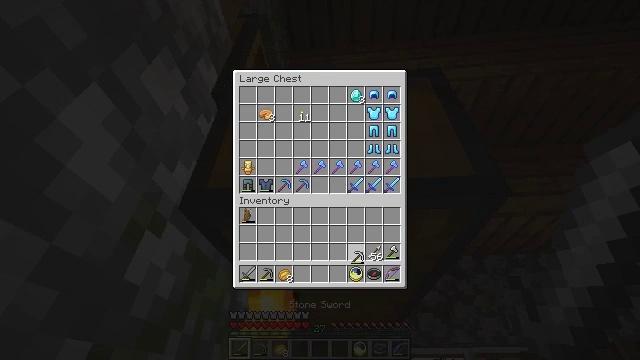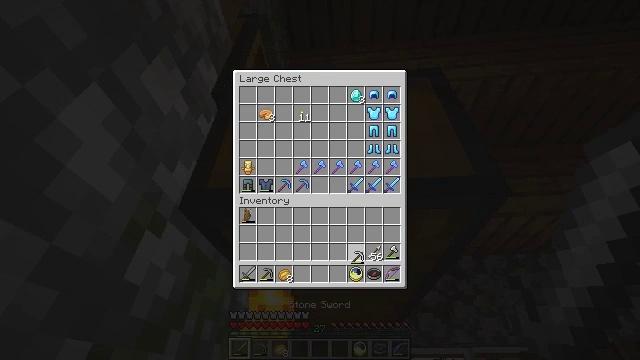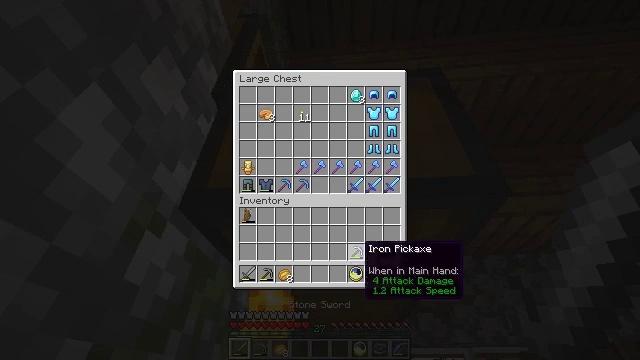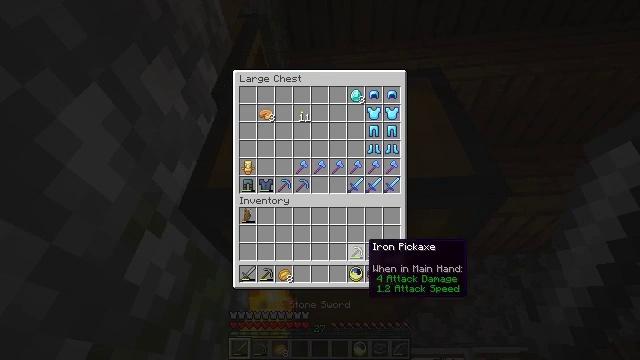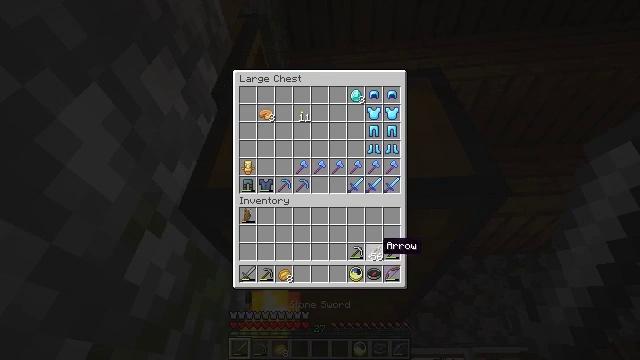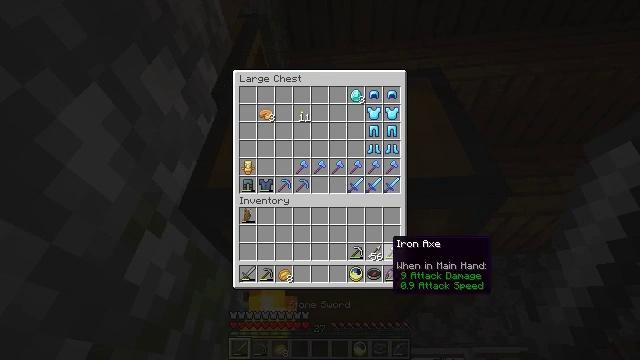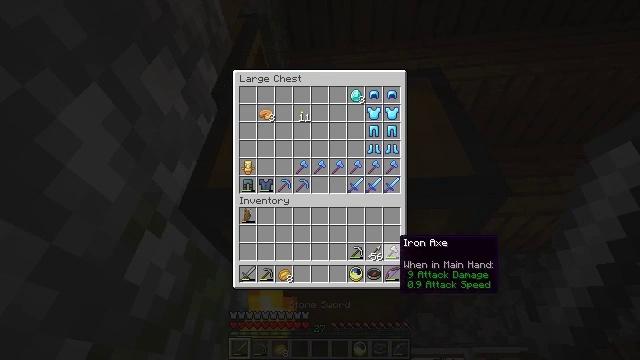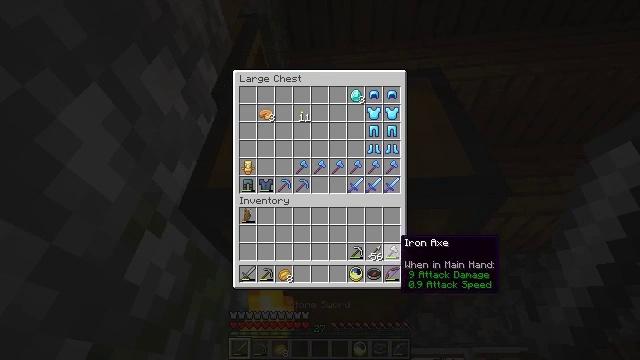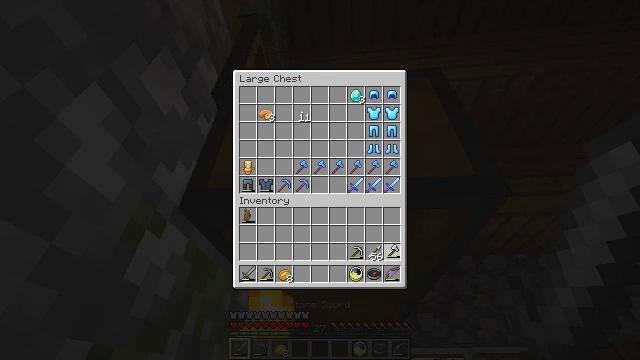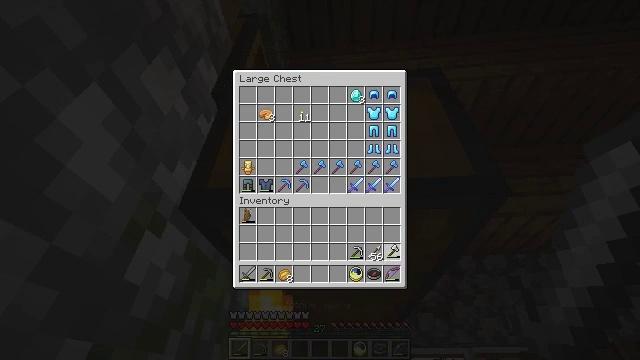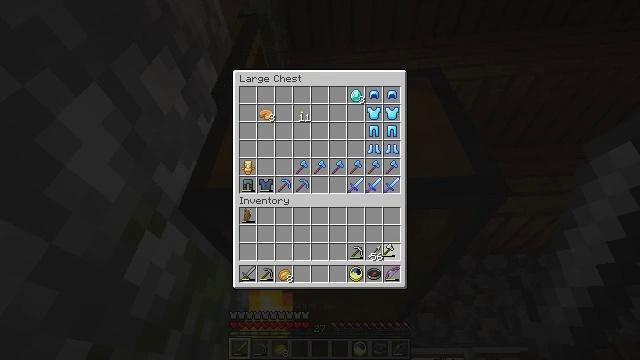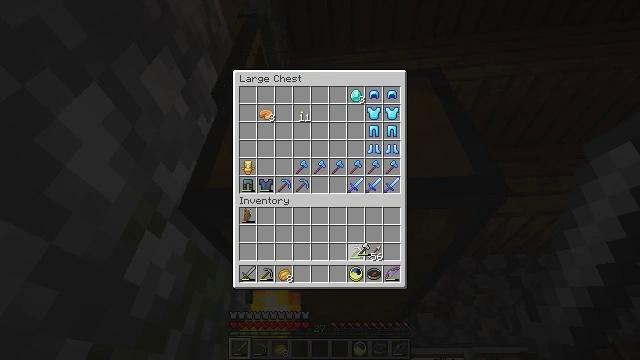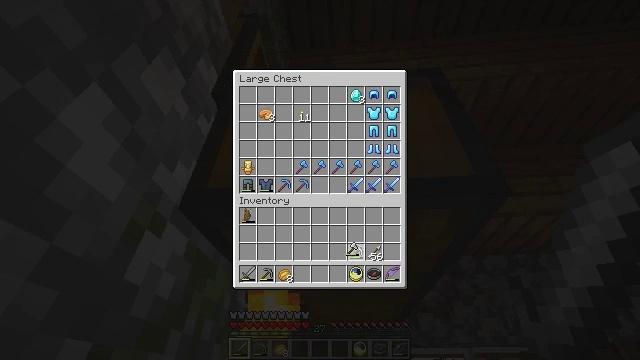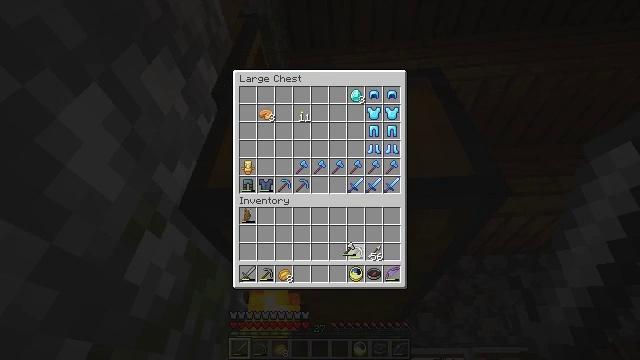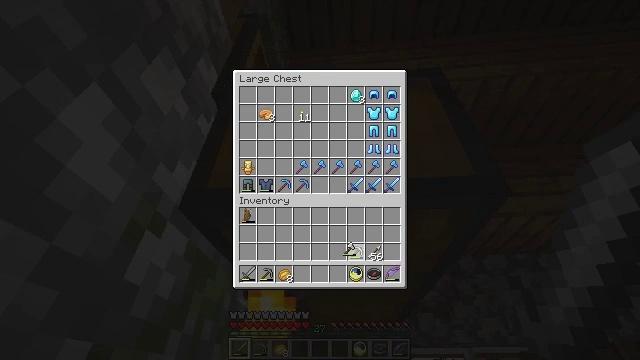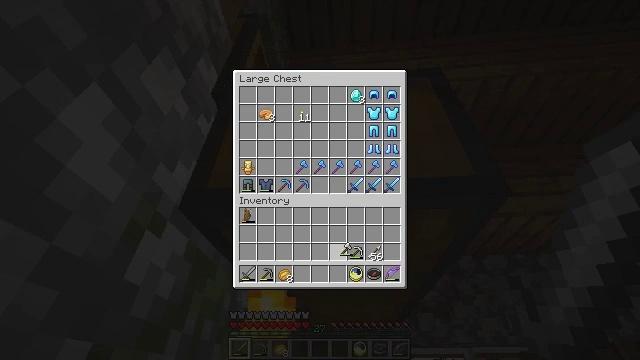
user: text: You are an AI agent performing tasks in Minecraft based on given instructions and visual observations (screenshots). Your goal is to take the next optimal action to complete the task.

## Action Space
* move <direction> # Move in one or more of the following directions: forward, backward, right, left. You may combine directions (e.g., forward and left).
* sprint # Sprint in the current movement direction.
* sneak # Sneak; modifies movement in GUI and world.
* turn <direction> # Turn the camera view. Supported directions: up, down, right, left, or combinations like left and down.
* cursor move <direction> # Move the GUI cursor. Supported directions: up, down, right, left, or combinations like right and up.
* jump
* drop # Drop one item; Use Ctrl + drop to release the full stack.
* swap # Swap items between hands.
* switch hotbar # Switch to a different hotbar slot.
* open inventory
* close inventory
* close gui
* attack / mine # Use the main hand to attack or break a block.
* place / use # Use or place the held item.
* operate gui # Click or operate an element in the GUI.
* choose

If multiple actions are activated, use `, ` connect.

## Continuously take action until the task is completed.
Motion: motion action
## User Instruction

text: Mine the white bed.
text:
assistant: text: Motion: operate gui
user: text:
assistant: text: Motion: no_op
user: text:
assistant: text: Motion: no_op
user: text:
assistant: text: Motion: cursor move right
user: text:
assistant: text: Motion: cursor move right
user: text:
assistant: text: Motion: cursor move right
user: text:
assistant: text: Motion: no_op
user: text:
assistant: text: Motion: operate gui
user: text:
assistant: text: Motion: operate gui
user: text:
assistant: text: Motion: operate gui
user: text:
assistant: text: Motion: cursor move left
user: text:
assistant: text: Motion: cursor move left
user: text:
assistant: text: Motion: no_op
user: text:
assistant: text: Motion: no_op
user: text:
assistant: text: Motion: no_op
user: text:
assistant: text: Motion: no_op
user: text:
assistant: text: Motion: no_op
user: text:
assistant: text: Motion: no_op
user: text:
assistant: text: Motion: cursor move right
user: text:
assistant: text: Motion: cursor move right
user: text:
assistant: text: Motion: cursor move right
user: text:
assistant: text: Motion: cursor move right
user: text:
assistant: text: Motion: no_op
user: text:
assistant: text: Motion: no_op
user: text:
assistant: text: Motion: no_op
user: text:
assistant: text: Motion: operate gui
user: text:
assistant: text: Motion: operate gui
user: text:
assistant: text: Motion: no_op
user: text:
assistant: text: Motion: no_op
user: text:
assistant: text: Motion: no_op